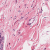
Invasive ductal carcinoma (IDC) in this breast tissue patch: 0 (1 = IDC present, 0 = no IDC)